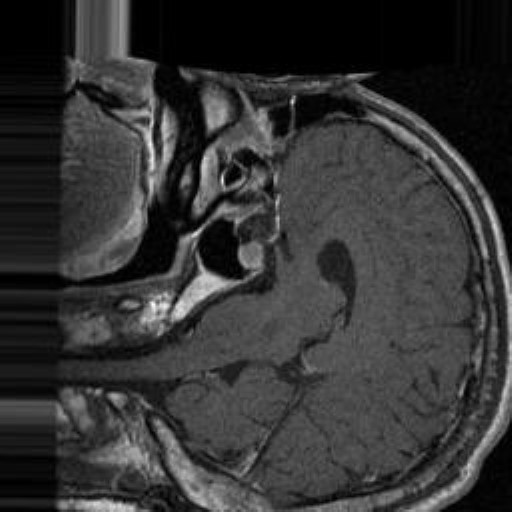
Label: brain_tumor